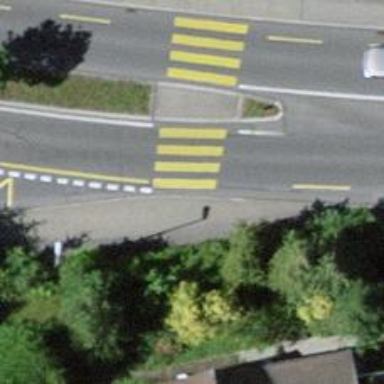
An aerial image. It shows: Kerb barrier.